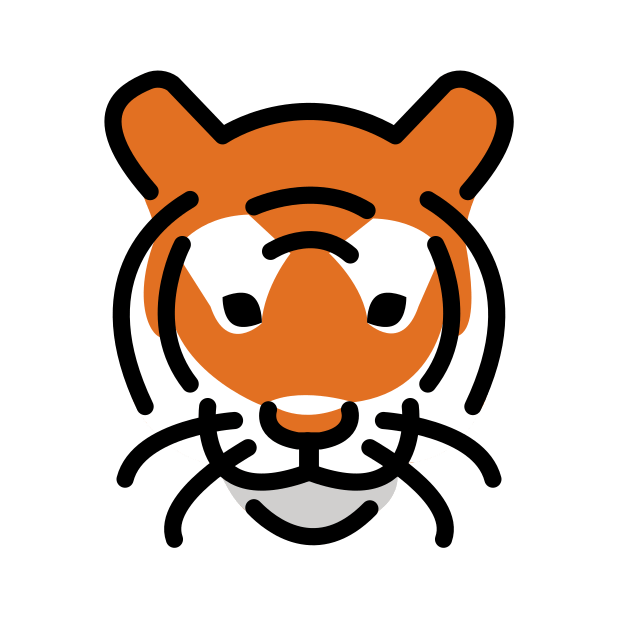
Emoji: 🐯
Name: tiger face
Unicode: 0x1f42f